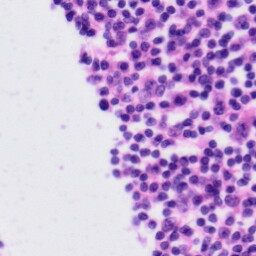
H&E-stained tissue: Tonsil